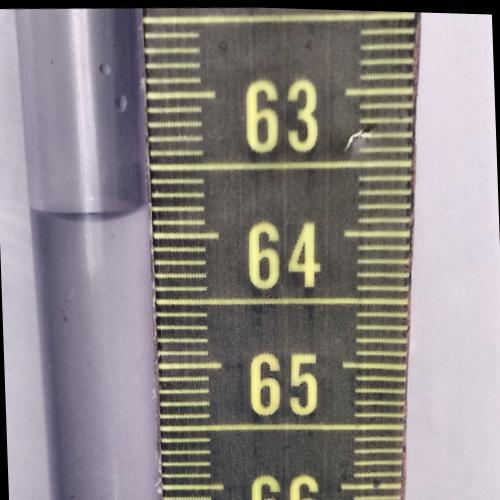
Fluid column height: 63.8 cm